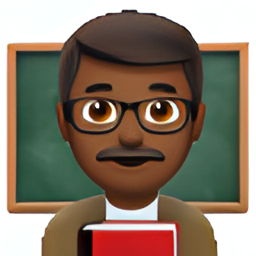
Name: male teacher type 5
Emoji: 👨🏾‍🏫
Group: People & Body
Sub-group: person-role